Interaction volume radius: 10 \u00c5
Interaction volume height: 45 \u00c5
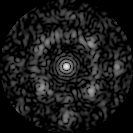
Disorder parameter: 0.5621